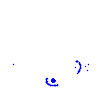
Particle: pion